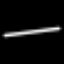
Label: line